Question: I am using JWPlayer with an HLS file that contains subtitles. However, when I play this file on an iPhone or other iOS device, it chops off the subtitles:

Is there a way to raise the height of the subtitles on a mobile device? The HLS file I have is:
'''
#EXTM3U
#EXT-X-VERSION:3
#EXT-X-MEDIA:TYPE=SUBTITLES,GROUP-ID="subs",NAME="English",FORCED=NO,AUTOSELECT=YES,URI="en-sub.m3u8",LANGUAGE="en"
#EXT-X-MEDIA:TYPE=SUBTITLES,GROUP-ID="subs",NAME="Spanish",FORCED=NO,AUTOSELECT=YES,URI="es-sub.m3u8",LANGUAGE="es"
#EXT-X-MEDIA:TYPE=AUDIO,GROUP-ID="aac",NAME="English",DEFAULT=YES,AUTOSELECT=YES,LANGUAGE="en",URI="en.m3u8"
#EXT-X-MEDIA:TYPE=AUDIO,GROUP-ID="aac",NAME="French",DEFAULT=NO,AUTOSELECT=YES,LANGUAGE="fr",URI="fr.m3u8"
#EXT-X-MEDIA:TYPE=AUDIO,GROUP-ID="aac",NAME="Italian",DEFAULT=NO,AUTOSELECT=YES,LANGUAGE="it",URI="it.m3u8"
#EXT-X-STREAM-INF:PROGRAM-ID=1,NAME="SD",BANDWIDTH=256000,SUBTITLES="subs",AUDIO="aac"
SD.m3u8
#EXT-X-STREAM-INF:PROGRAM-ID=1,NAME="HD",BANDWIDTH=768000,SUBTITLES="subs",AUDIO="aac"
HD.m3u8
'''
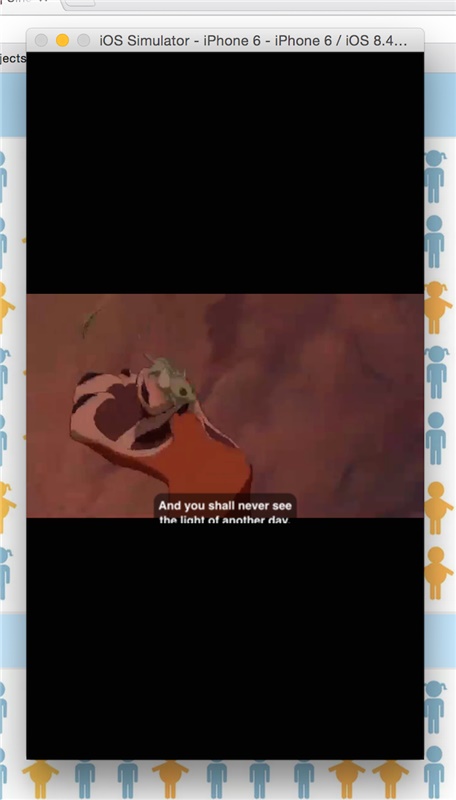
Answer: This is actually something that we have a ticket for (as well as submitted a ticket to Apple), to fix. It only seems to affect iOS8, as iOS7 is fine.
Issue is related to -webkit-transform: scale on the video tag.
Try to add the following style to your player div to see if this will fix it.
'style="-webkit-transform: scale(1, 1);"'
If that does not work, try:
'style="-webkit-transform: scale(1, 1) !important;"'
You might need to double nest the divs and apply the style to the outer div, like so:
'''
<div style="-webkit-transform: scale(1, 1) !important;"><div id="player"></div></div>
'''
You can also try to apply the style just to the player div, and not use an outer div.